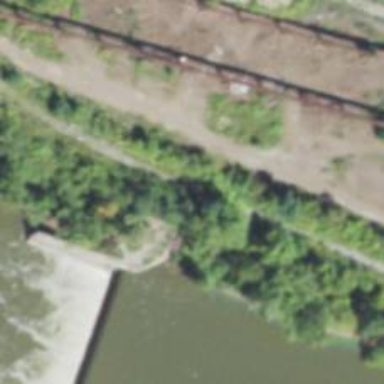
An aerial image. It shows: Abandoned railway.